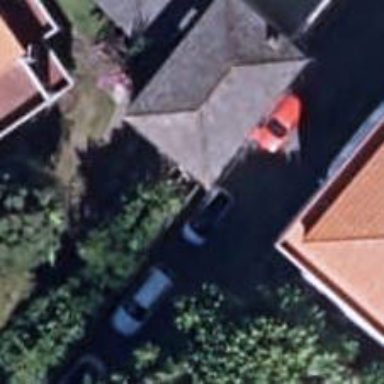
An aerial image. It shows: Residential road with parallel parking on the right side and sidewalk on the left.